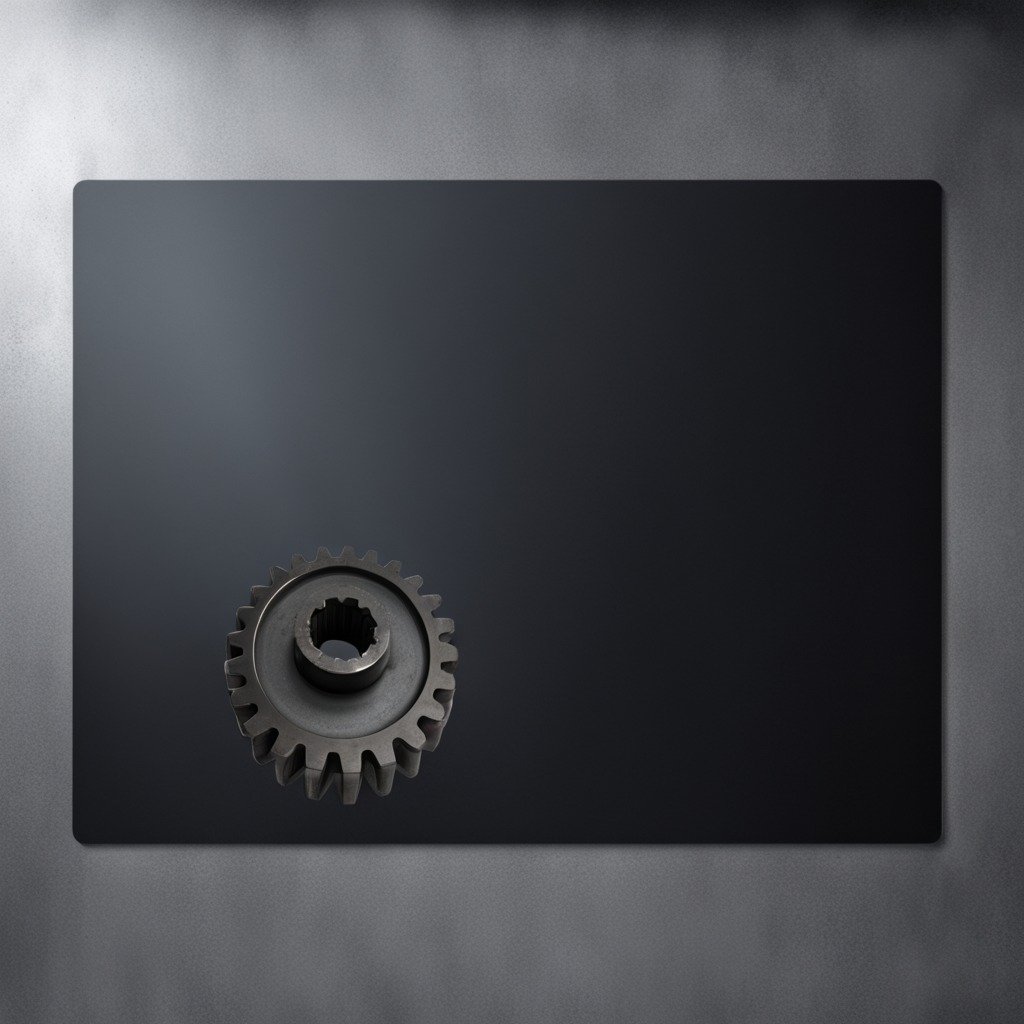
A steel gear with teeth is lying on the clean granite tabletop inside a workshop under bright overhead lighting crisp shadows high clarity worn but beneath the mat